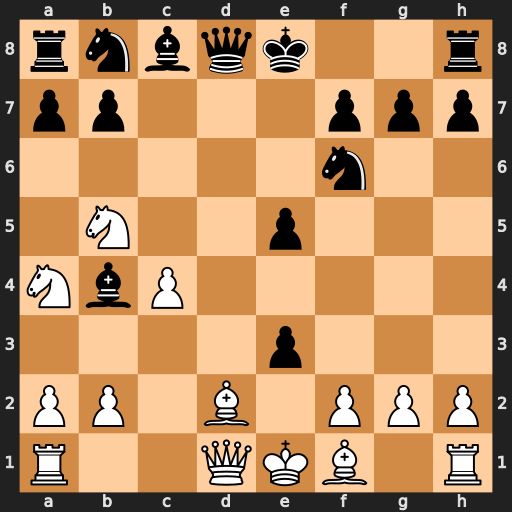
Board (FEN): rnbqk2r/pp3ppp/5n2/1N2p3/NbP5/4p3/PP1B1PPP/R2QKB1R
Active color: w
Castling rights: KQkq
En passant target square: -
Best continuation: Bxb4 exf2+ Kxf2